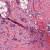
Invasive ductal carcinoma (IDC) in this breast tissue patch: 1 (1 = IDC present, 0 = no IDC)